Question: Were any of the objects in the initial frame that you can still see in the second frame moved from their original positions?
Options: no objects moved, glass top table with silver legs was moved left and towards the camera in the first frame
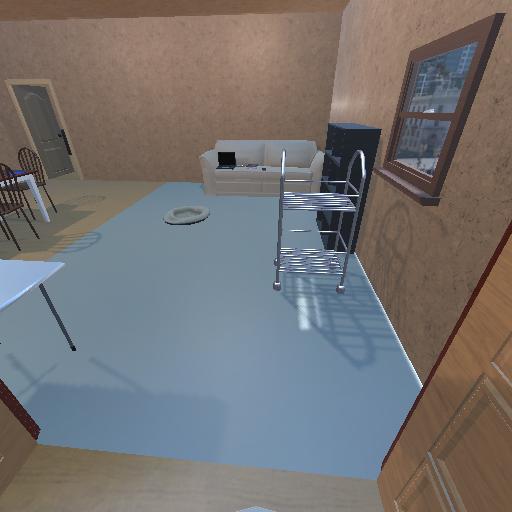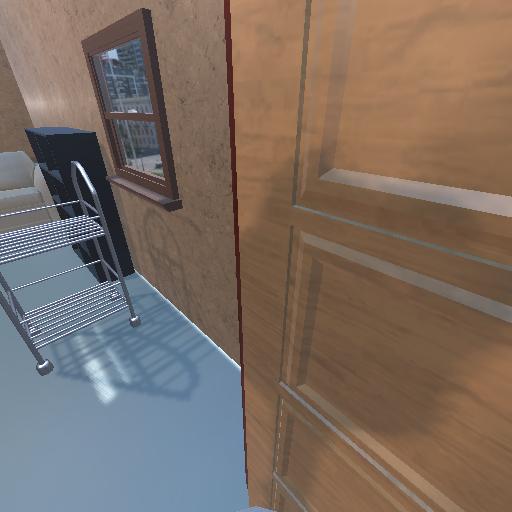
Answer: no objects moved